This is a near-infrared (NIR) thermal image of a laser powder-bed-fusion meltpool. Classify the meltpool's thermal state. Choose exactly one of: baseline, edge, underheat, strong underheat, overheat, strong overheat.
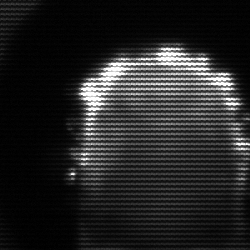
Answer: baseline